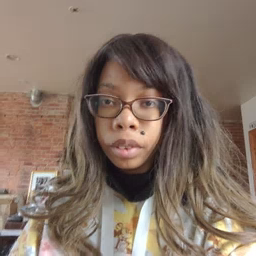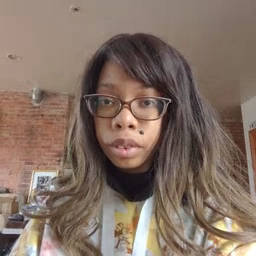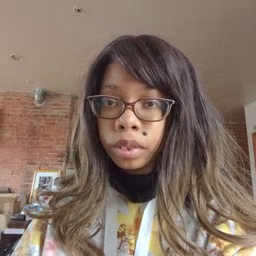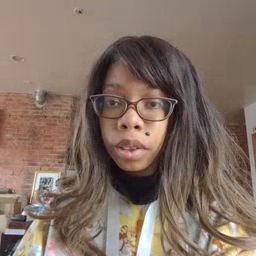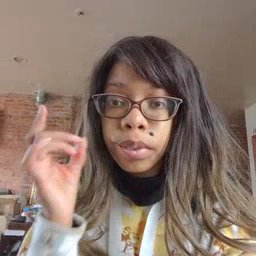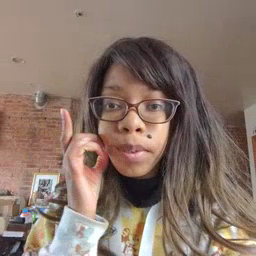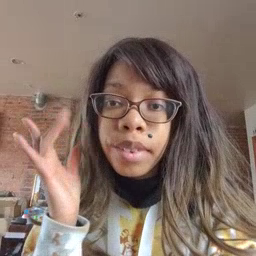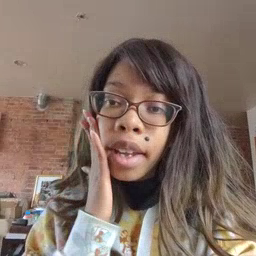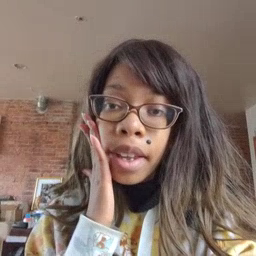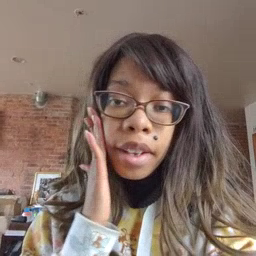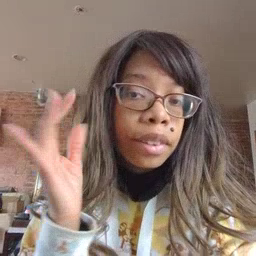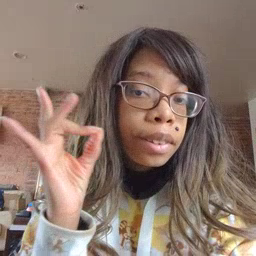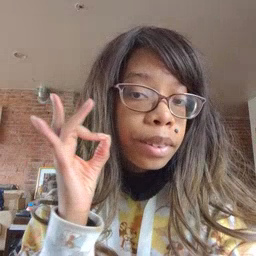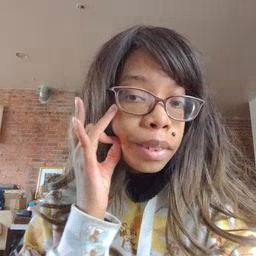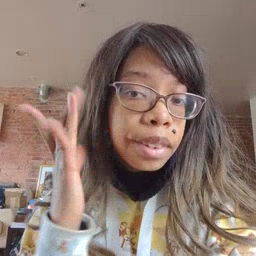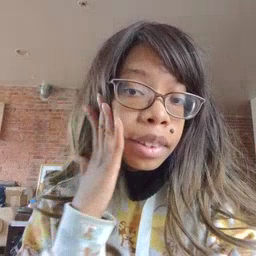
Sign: bee